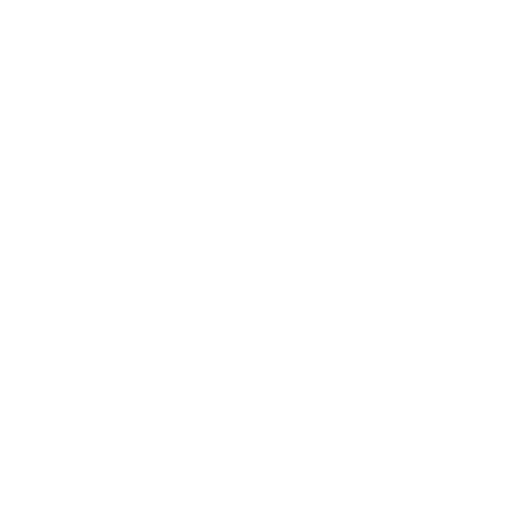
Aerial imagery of island in Florida named Peters Rock containing only open water